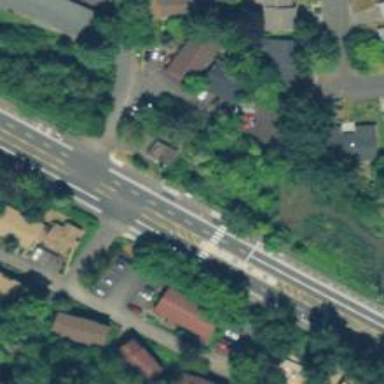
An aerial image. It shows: Uncontrolled road crossing.